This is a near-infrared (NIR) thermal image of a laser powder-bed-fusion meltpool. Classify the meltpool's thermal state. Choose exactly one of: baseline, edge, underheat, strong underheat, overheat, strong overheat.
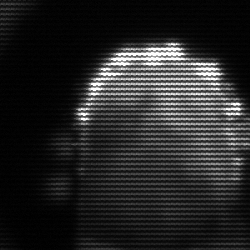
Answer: baseline